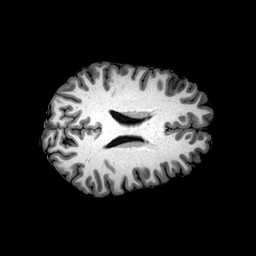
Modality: T1w
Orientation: axial